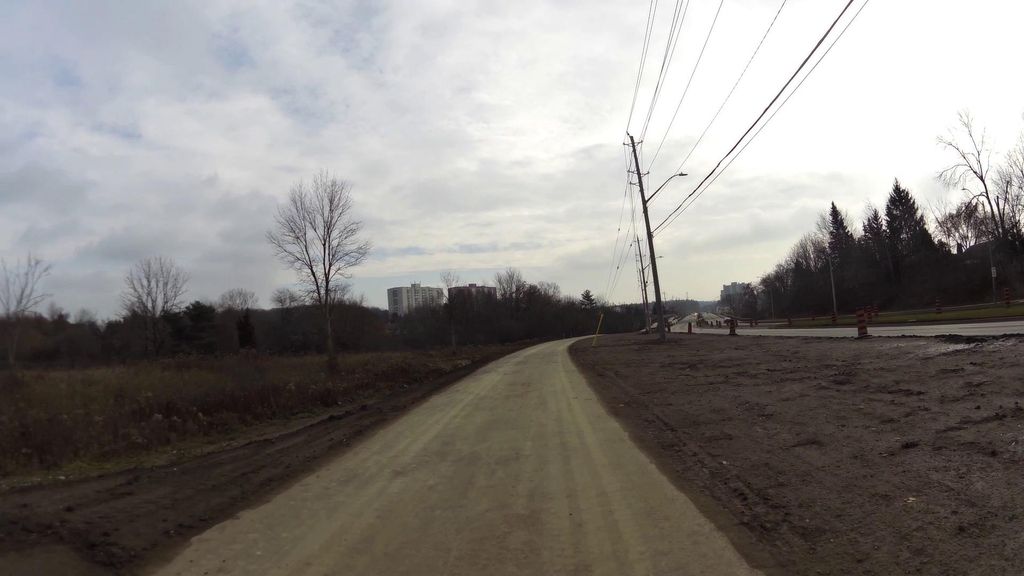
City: kitchener-waterloo